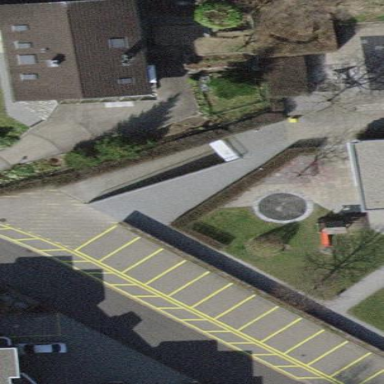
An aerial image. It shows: Parking area with surface.